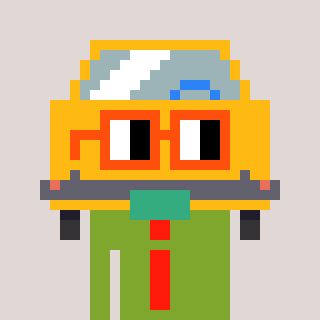
a pixel art character with square orange glasses, a taxi-shaped head and a slimegreen-colored body on a warm background